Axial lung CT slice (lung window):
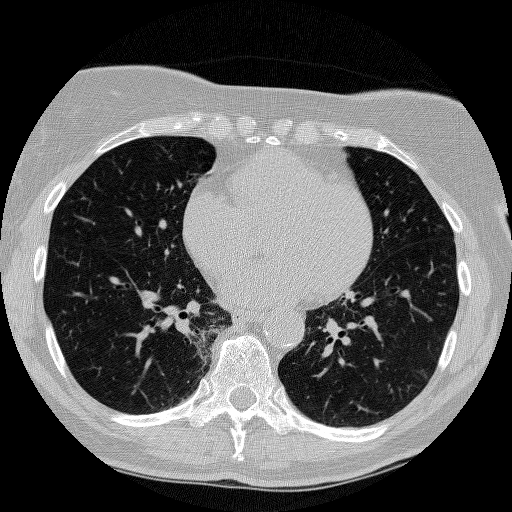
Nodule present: no